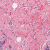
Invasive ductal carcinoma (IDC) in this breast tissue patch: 1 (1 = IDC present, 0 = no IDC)